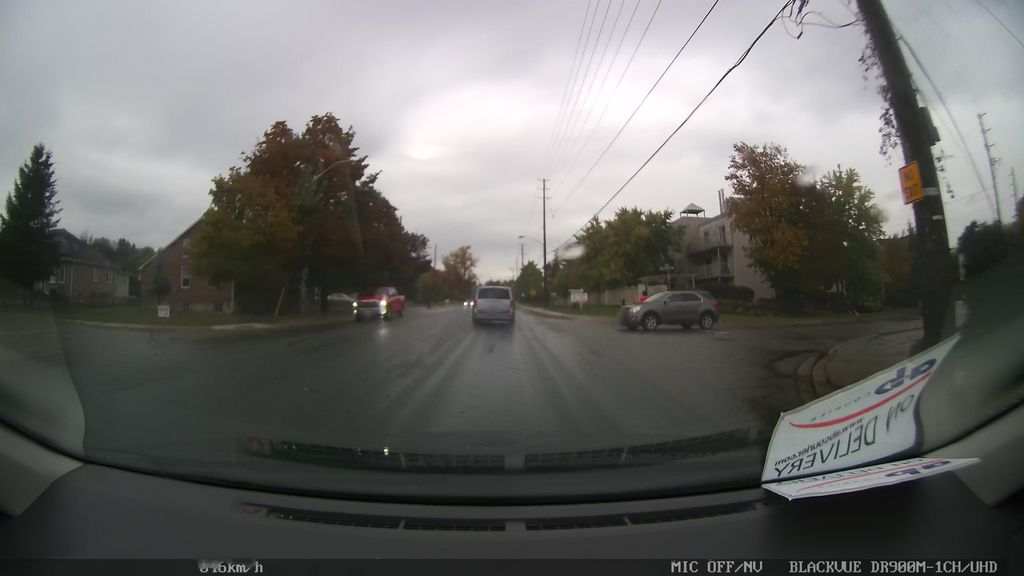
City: toronto